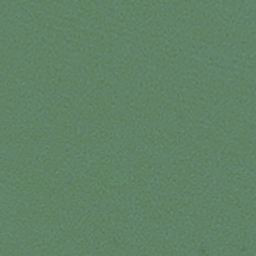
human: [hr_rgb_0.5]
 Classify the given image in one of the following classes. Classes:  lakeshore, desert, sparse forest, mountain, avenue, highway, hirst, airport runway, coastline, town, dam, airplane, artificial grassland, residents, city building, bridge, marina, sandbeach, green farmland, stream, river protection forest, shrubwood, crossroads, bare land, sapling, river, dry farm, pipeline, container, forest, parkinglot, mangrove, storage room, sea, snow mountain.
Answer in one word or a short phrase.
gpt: sea